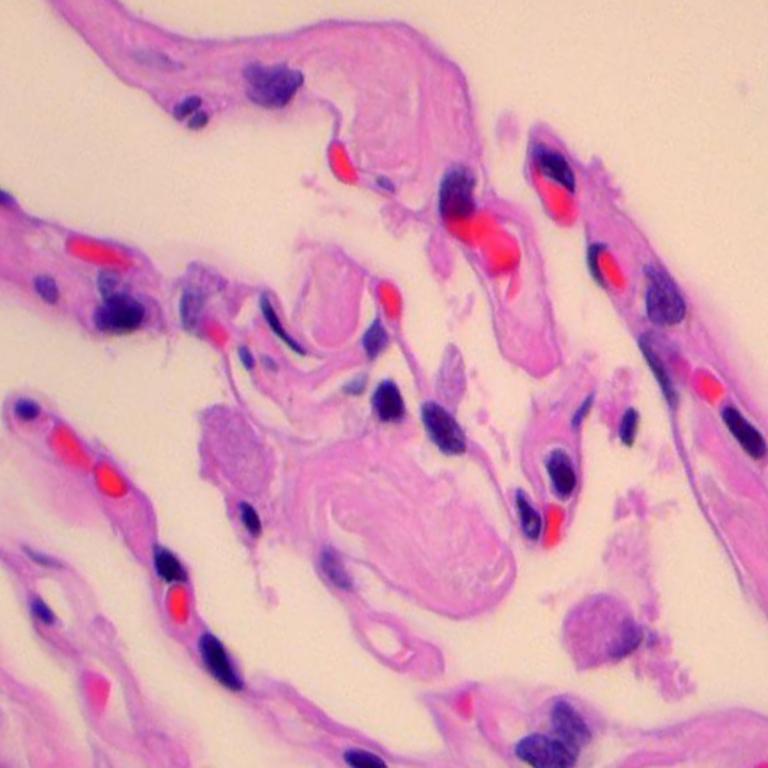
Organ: lung
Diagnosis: benign